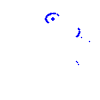
Particle: proton